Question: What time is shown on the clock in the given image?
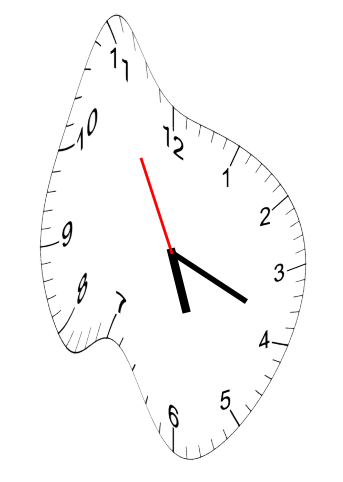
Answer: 05:18:55